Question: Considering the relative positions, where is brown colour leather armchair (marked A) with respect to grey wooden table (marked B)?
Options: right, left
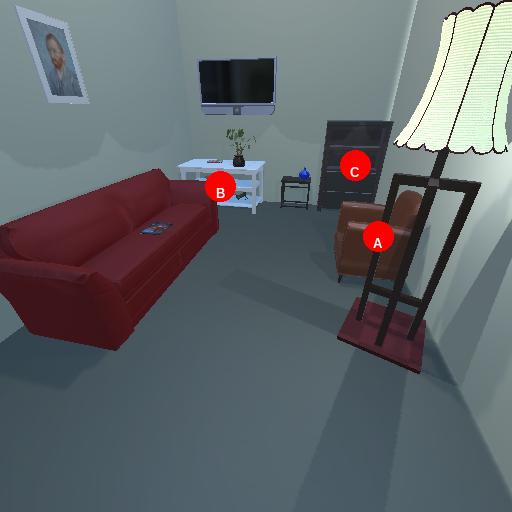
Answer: right